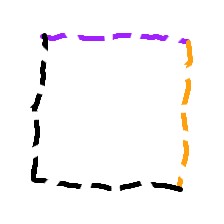
Shape: square